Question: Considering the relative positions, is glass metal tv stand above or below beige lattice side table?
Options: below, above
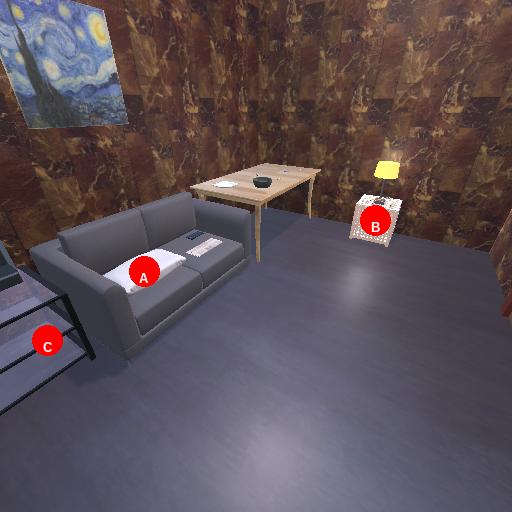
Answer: below